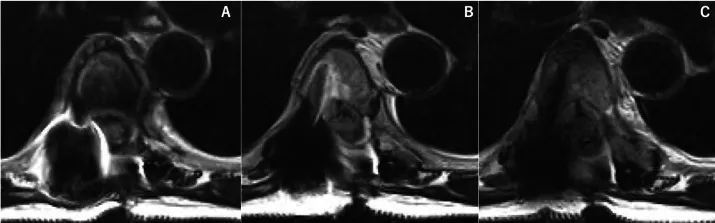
Magnetic resonance images after the third surgery. After third tumor removal, spinal cord compression was improved, as seen in the MRI T2-weighted image at the Th5 level.
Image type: radiology (mri)